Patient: sex F, age 83
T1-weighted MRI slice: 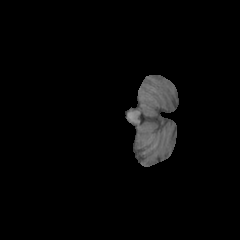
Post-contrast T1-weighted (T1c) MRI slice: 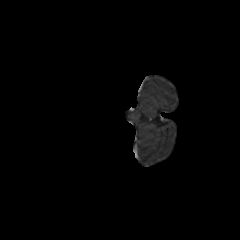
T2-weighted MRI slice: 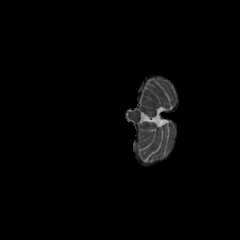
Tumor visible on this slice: no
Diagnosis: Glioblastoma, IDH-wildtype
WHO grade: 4